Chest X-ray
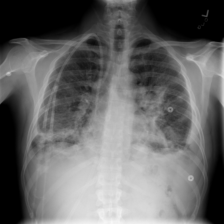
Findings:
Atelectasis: negative
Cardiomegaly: negative
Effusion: positive
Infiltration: negative
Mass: negative
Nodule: positive
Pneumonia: negative
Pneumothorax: negative
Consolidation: negative
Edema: negative
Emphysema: negative
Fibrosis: negative
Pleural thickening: negative
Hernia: negative